Question: I want to know how to get a control that contains list of strings arranged as in an image bellow.

you can see the strings strings added in random way based on its width
I tried to use normal textview with inside a linear or relative layout with but it didnt work.
Can you pleae tell me the best practice to have a control that I pass to it a list of strings and it shows them like the image bellow ?
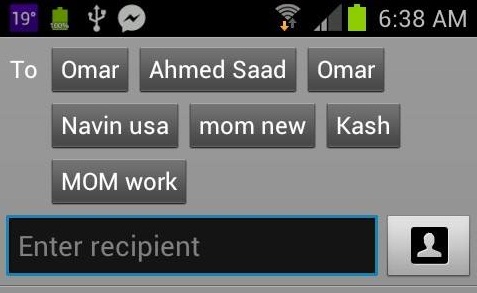
Answer: This can be done using a flow layout and toggle buttons inside it.
A good flow layout is available <URL>.
And the toggle buttons will need a Selector drawable to give it the proper checked/unchecked appearance.
Here is a selector example:
'''
<?xml version="1.0" encoding="utf-8"?>
'''
'''
<item android:drawable="@drawable/rect_tag_checked" android:state_checked="true"></item>
<item android:drawable="@drawable/rect_tag_normal" android:state_checked="false"></item>
<item android:drawable="@drawable/rect_tag_normal"></item>
'''